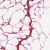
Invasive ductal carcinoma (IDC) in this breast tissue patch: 0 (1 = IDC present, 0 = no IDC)